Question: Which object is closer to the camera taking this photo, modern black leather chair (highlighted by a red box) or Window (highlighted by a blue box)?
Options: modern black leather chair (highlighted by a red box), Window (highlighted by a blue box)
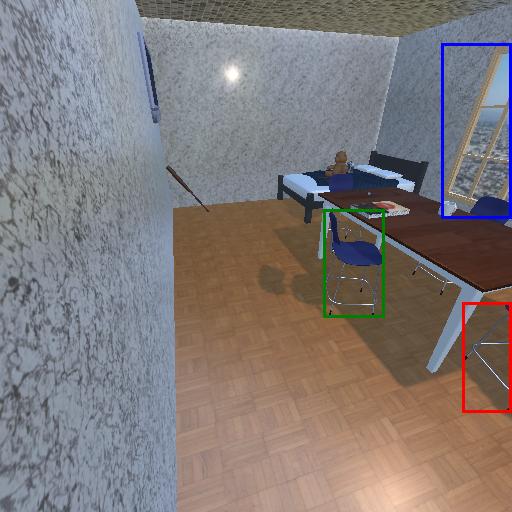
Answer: modern black leather chair (highlighted by a red box)